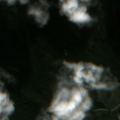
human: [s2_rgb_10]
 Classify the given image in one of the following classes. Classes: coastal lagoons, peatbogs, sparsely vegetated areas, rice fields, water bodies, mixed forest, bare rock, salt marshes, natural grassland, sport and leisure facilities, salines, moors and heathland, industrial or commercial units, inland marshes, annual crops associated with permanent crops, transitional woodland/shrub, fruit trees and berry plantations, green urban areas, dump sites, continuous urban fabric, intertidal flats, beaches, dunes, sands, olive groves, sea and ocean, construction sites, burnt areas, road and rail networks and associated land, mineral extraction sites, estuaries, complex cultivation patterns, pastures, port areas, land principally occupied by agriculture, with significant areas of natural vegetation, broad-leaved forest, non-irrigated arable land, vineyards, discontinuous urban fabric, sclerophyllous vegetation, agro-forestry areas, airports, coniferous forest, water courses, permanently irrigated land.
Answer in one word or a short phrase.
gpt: coniferous forest, mixed forest